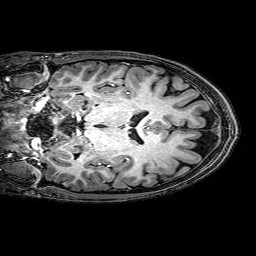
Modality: T1w
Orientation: coronal
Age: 23
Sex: male
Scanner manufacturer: philips
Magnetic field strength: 3 T
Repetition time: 0.009 s
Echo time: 0.00351 s